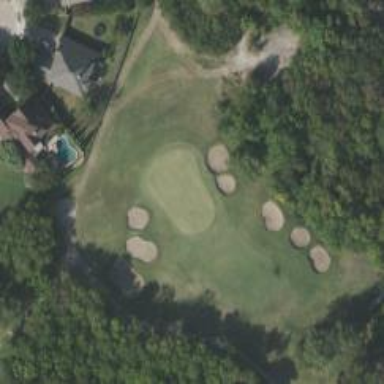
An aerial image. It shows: Golf hole.